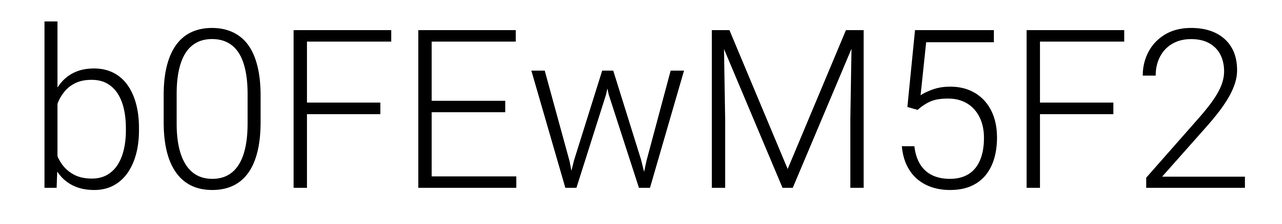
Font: Roboto_Light